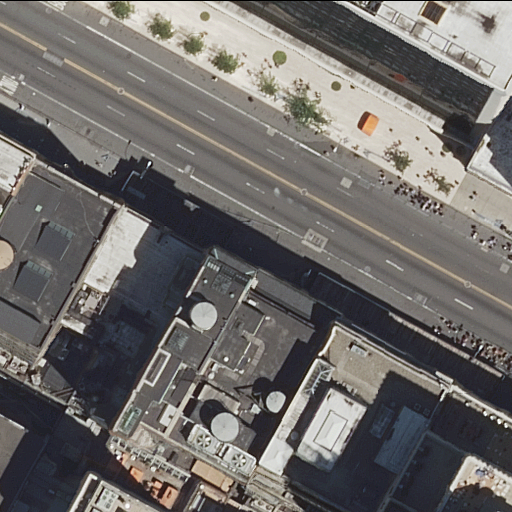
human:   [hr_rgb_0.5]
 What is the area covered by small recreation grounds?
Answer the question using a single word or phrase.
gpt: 0m2

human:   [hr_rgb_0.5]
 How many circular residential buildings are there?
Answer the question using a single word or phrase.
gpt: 0

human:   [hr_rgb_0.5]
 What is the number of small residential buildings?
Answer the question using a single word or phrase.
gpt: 1

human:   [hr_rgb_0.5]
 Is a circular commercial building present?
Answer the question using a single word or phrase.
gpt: no

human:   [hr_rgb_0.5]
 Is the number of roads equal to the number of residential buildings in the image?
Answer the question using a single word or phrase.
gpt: no

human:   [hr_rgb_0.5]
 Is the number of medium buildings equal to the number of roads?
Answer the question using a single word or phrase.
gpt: no

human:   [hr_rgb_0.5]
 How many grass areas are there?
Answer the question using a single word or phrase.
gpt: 0

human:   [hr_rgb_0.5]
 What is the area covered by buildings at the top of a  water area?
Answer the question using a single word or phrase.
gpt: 0m2

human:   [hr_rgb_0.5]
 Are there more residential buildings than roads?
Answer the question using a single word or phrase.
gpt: yes

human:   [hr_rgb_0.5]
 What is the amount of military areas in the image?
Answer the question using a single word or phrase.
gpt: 0

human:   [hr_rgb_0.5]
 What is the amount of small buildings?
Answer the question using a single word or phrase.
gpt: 1

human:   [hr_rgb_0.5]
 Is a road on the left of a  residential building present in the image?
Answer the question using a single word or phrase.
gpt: no

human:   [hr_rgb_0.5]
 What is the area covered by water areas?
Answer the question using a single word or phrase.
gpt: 0m2

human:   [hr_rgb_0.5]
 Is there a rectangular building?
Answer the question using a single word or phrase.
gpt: yes

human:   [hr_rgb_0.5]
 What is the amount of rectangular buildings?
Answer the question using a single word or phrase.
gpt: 8

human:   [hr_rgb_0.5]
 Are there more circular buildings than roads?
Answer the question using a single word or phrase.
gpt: no

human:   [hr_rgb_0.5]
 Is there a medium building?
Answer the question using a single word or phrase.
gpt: yes

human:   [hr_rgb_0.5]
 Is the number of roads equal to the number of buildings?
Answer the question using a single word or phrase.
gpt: no

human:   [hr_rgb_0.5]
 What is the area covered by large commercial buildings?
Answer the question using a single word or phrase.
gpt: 983m2

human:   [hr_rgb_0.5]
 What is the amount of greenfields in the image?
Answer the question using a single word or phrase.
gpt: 0

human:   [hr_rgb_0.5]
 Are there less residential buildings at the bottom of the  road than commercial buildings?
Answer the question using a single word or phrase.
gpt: no

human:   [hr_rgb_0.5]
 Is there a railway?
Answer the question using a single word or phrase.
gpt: no

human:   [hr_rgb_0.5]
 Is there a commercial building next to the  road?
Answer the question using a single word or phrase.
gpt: yes

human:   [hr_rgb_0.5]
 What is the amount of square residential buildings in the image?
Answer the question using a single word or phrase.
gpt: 0

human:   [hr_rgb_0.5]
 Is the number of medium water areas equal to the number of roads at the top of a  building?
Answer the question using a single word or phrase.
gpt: no

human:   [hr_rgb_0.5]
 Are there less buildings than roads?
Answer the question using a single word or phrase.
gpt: no

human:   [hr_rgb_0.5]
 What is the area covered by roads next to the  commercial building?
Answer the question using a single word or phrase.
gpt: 0m2

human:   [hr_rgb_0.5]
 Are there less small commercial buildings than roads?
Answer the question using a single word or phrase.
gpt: yes

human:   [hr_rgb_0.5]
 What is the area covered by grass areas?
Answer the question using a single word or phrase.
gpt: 0m2

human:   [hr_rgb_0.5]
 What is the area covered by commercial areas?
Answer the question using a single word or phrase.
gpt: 0m2

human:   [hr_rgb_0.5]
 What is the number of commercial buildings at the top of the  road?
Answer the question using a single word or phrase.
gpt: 1

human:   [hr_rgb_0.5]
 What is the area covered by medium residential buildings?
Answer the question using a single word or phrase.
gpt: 1260m2

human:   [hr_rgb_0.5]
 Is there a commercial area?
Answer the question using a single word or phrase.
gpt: no

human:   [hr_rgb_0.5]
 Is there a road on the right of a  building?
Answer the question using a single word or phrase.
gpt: yes

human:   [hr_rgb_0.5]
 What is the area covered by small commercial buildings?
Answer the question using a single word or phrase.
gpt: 0m2

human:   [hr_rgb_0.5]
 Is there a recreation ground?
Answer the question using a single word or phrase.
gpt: no